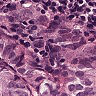
Metastatic tissue present: yes